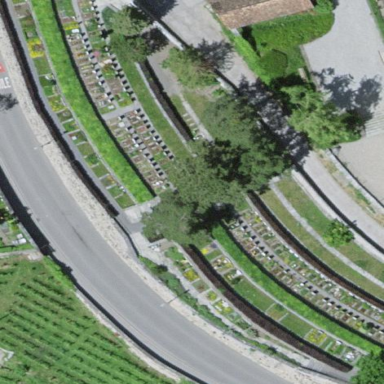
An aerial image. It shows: Cemetery.